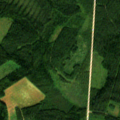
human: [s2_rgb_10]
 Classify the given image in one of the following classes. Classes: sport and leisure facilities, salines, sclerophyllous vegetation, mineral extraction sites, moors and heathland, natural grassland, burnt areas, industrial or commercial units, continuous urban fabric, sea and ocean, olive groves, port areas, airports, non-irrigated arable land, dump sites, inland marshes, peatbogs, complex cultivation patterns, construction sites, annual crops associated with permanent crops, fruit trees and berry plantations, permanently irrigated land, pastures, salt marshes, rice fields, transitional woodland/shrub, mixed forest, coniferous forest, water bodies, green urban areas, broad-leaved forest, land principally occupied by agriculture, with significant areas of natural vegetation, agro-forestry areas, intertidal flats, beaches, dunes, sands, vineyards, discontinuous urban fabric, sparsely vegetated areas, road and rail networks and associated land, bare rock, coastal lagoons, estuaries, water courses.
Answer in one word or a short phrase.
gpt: coniferous forest, mixed forest